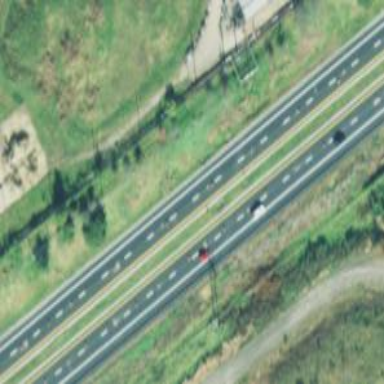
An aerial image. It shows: Trunk highway with expressway features.